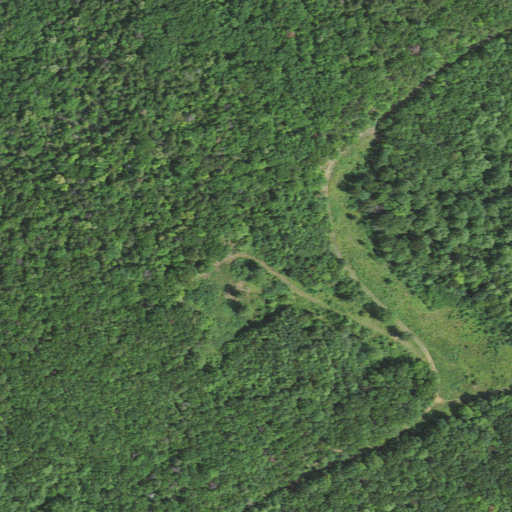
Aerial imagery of mountain in Virginia named Piney Mountain containing deciduous forest, mixed forest, evergreen forest, open development, and grassland